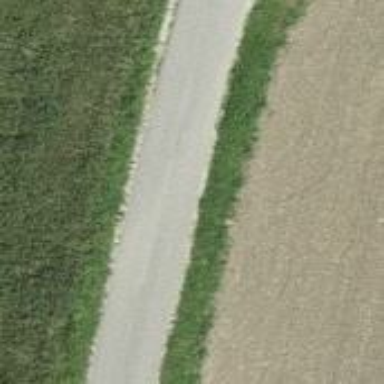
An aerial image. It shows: Service road with high-quality grade 1 track surface.